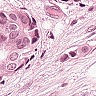
Metastatic tissue present: yes